Question: I've read this article: <URL> . But look like both the author and answerer have already abandoned it.
'(hexagonSide - hexagonWidth * hexagonWidth)': What's hexagonSide and hexagonWidth? Isn't it will < 0 (so square root can't be calculated).
And, can I put a hexagon into a rectangle? I need to create a grid like this:

One more thing, how can I arrange my array to store data, as well as get which cells are next to one cell?
I have never been taught about hexagon, so I know nothing about it, but I can easily learn new thing, so if you can explain or give me a clue, I may do it myself.
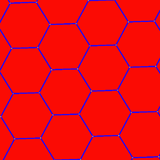
Answer: One way to represent the data would be to think of it like this:
'''
a-b-c-d-e-
-f-g-h-i-j
k-l-m-n-o-
-p-q-r-s-t
u-v-w-x-y-
'''
The dashes are null locations -- they exist in the array, but do not represent any hexagon. Here, hexagon m is connected to hexagons c, g, h, q, r, w. Once you are ok with that representation, you can make it more compact by removing the null locations:
'''
abcde
fghij
klmno
pqrst
uvwxy
'''
Hexagon m is still connected to hexagons c, g, h, q, r, w, it's just a little harder to see.
Read this: <URL>